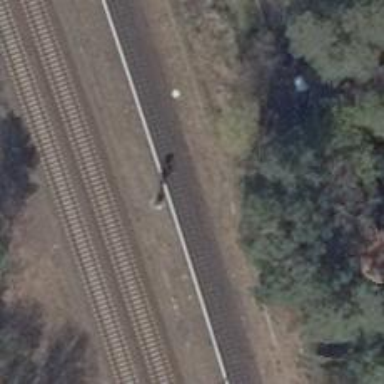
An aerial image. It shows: Railway signal.